Question: I am new to JPA & hibernate. In my web-app i have changed my JDBC codes to JPA. While running the web-app i am getting a BIG list of errors. But from my knowledge in JPA and Hibernate, I think the two errors below represent most of my problem.
- -
I have searched a lot for these errors on the web. But I can't find one solution. I have included all the required JARs and added persistence.xml to the class path. I am not able to find the reason.
'''
SLF4J: Class path contains multiple SLF4J bindings.
SLF4J: Found binding in [jar:file:/C:/Documents%20and%20Settings/tamilvendhank/Local%20Settings/Temp/Jetty_127_0_0_ 1_8080_ExpMgmtWeb.war__ExpMgmtWeb__w96xvk_3923622842201679764/webapp/WEB-INF/lib/slf4j-log4j12.jar!/org/slf4j/impl/StaticLoggerBinder.class]
SLF4J: Found binding in [jar:file:/C:/Documents%20and%20Settings/tamilvendhank/Local%20Settings/Temp/Jetty_127_0_0_1_8080_ExpMgmtWeb.war__ExpMgmtWeb__w96xvk_3923622842201679764/webapp/WEB-INF/lib/slf4j-simple-1.5.11.jar!/org/slf4j/impl/StaticLoggerBinder.class]
SLF4J: See http://www.slf4j.org/codes.html#multiple_bindings for an explanation.
15360 [31149935@qtp-23671010-1] INFO org.hibernate.cfg.annotations.Version - Hibernate Annotations 3.4.0.CR1
15375 [31149935@qtp-23671010-1] INFO org.hibernate.cfg.Environment - Hibernate 3.3.0.CR1
15375 [31149935@qtp-23671010-1] INFO org.hibernate.cfg.Environment - hibernate.properties not found
15375 [31149935@qtp-23671010-1] INFO org.hibernate.cfg.Environment - Bytecode provider name : cglib
15375 [31149935@qtp-23671010-1] INFO org.hibernate.cfg.Environment - using JDK 1.4 java.sql.Timestamp handling
15469 [31149935@qtp-23671010-1] INFO org.hibernate.annotations.common.Version - Hibernate Commons Annotations 3.1.0.CR1
15469 [31149935@qtp-23671010-1] INFO org.hibernate.ejb.Version - Hibernate EntityManager 3.4.0.CR1
16047 [31149935@qtp-23671010-1] ERROR org.hibernate.util.XMLHelper - Error parsing XML: XML InputStream(2) cvc-complex-type.3.1: Value '2.0' of attribute 'version' of element 'entity-mappings' is not valid with respect to the corresponding attribute use. Attribute 'version' has a fixed value of '1.0'.
2010-09-19 11:23:40.265:WARN::Error for /ExpMgmtWeb/dwr/call/plaincall/ExpenseDetailsManagement.getexpenseList.dwr
java.lang.ExceptionInInitializerError
at sun.reflect.NativeConstructorAccessorImpl.newInstance0(Native Method)
at sun.reflect.NativeConstructorAccessorImpl.newInstance(Unknown Source)
at sun.reflect.DelegatingConstructorAccessorImpl.newInstance(Unknown Source)
at java.lang.reflect.Constructor.newInstance(Unknown Source)
at java.lang.Class.newInstance0(Unknown Source)
at java.lang.Class.newInstance(Unknown Source)
at org.directwebremoting.create.NewCreator.getInstance(NewCreator.java:66)
at org.directwebremoting.impl.DefaultRemoter.execute(DefaultRemoter.java:344)
at org.directwebremoting.impl.DefaultRemoter.execute(DefaultRemoter.java:279)
at org.directwebremoting.servlet.PlainCallHandler.handle(PlainCallHandler.java:52)
at org.directwebremoting.servlet.UrlProcessor.handle(UrlProcessor.java:101)
at org.directwebremoting.servlet.DwrServlet.doPost(DwrServlet.java:144)
at javax.servlet.http.HttpServlet.service(HttpServlet.java:641)
at javax.servlet.http.HttpServlet.service(HttpServlet.java:722)
at org.mortbay.jetty.servlet.ServletHolder.handle(ServletHolder.java:511)
at org.mortbay.jetty.servlet.ServletHandler.handle(ServletHandler.java:390)
at org.mortbay.jetty.security.SecurityHandler.handle(SecurityHandler.java:216)
at org.mortbay.jetty.servlet.SessionHandler.handle(SessionHandler.java:182)
at org.mortbay.jetty.handler.ContextHandler.handle(ContextHandler.java:765)
at org.mortbay.jetty.webapp.WebAppContext.handle(WebAppContext.java:418)
at org.mortbay.jetty.handler.ContextHandlerCollection.handle(ContextHandlerCollection.java:230)
at org.mortbay.jetty.handler.HandlerCollection.handle(HandlerCollection.java:114)
at org.mortbay.jetty.handler.HandlerWrapper.handle(HandlerWrapper.java:152)
at org.mortbay.jetty.Server.handle(Server.java:326)
at org.mortbay.jetty.HttpConnection.handleRequest(HttpConnection.java:542)
at org.mortbay.jetty.HttpConnection$RequestHandler.content(HttpConnection.java:943)
at org.mortbay.jetty.HttpParser.parseNext(HttpParser.java:756)
at org.mortbay.jetty.HttpParser.parseAvailable(HttpParser.java:212)
at org.mortbay.jetty.HttpConnection.handle(HttpConnection.java:404)
at org.mortbay.io.nio.SelectChannelEndPoint.run(SelectChannelEndPoint.java:410)
at org.mortbay.thread.QueuedThreadPool$PoolThread.run(QueuedThreadPool.java:582)
2010-09-19 11:23:40.265:WARN::Nested in java.lang.ExceptionInInitializerError:
javax.persistence.PersistenceException: [PersistenceUnit: ExpensePersistentUnit] Unable to configure EntityManagerFactory
at org.hibernate.ejb.Ejb3Configuration.configure(Ejb3Configuration.java:265)
at org.hibernate.ejb.HibernatePersistence.createEntityManagerFactory(HibernatePersistence.java:125)
at javax.persistence.Persistence.createEntityManagerFactory(Persistence.java:51)
at javax.persistence.Persistence.createEntityManagerFactory(Persistence.java:33)
at com.pricar.JPAInteg.ExpenseDetailsManagement.<clinit>(ExpenseDetailsManagement.java:21)
at sun.reflect.NativeConstructorAccessorImpl.newInstance0(Native Method)
at sun.reflect.NativeConstructorAccessorImpl.newInstance(Unknown Source)
at sun.reflect.DelegatingConstructorAccessorImpl.newInstance(Unknown Source)
at java.lang.reflect.Constructor.newInstance(Unknown Source)
at java.lang.Class.newInstance0(Unknown Source)
at java.lang.Class.newInstance(Unknown Source)
at org.directwebremoting.create.NewCreator.getInstance(NewCreator.java:66)
at org.directwebremoting.impl.DefaultRemoter.execute(DefaultRemoter.java:344)
at org.directwebremoting.impl.DefaultRemoter.execute(DefaultRemoter.java:279)
at org.directwebremoting.servlet.PlainCallHandler.handle(PlainCallHandler.java:52)
at org.directwebremoting.servlet.UrlProcessor.handle(UrlProcessor.java:101)
at org.directwebremoting.servlet.DwrServlet.doPost(DwrServlet.java:144)
at javax.servlet.http.HttpServlet.service(HttpServlet.java:641)
at javax.servlet.http.HttpServlet.service(HttpServlet.java:722)
at org.mortbay.jetty.servlet.ServletHolder.handle(ServletHolder.java:511)
at org.mortbay.jetty.servlet.ServletHandler.handle(ServletHandler.java:390)
at org.mortbay.jetty.security.SecurityHandler.handle(SecurityHandler.java:216)
at org.mortbay.jetty.servlet.SessionHandler.handle(SessionHandler.java:182)
at org.mortbay.jetty.handler.ContextHandler.handle(ContextHandler.java:765)
at org.mortbay.jetty.webapp.WebAppContext.handle(WebAppContext.java:418)
at org.mortbay.jetty.handler.ContextHandlerCollection.handle(ContextHandlerCollection.java:230)
at org.mortbay.jetty.handler.HandlerCollection.handle(HandlerCollection.java:114)
at org.mortbay.jetty.handler.HandlerWrapper.handle(HandlerWrapper.java:152)
at org.mortbay.jetty.Server.handle(Server.java:326)
at org.mortbay.jetty.HttpConnection.handleRequest(HttpConnection.java:542)
at org.mortbay.jetty.HttpConnection$RequestHandler.content(HttpConnection.java:943)
at org.mortbay.jetty.HttpParser.parseNext(HttpParser.java:756)
at org.mortbay.jetty.HttpParser.parseAvailable(HttpParser.java:212)
at org.mortbay.jetty.HttpConnection.handle(HttpConnection.java:404)
at org.mortbay.io.nio.SelectChannelEndPoint.run(SelectChannelEndPoint.java:410)
at org.mortbay.thread.QueuedThreadPool$PoolThread.run(QueuedThreadPool.java:582)
'''

'''
<?xml version="1.0" encoding="UTF-8"?>
<persistence>
<persistence-unit name="ExpensePersistentUnit">
<provider>org.hibernate.ejb.HibernatePersistence</provider>
<class>com.pricar.JPAInteg.Role</class>
<class>com.pricar.JPAInteg.User</class>
<class>com.pricar.JPAInteg.Userdetail</class>
<class>com.pricar.JPAInteg.Category</class>
<class>com.pricar.JPAInteg.Expens</class>
<class>com.pricar.JPAInteg.Leavetable</class>
<class>com.pricar.JPAInteg.Permissiontoken</class>
<class>com.pricar.JPAInteg.Roletokenassociation</class>
<class>com.pricar.JPAInteg.UserPK</class>
<properties>
<property name="hibernate.connection.url" value="jdbc:mysql://localhost/officemgmt"/>
<property name="hibernate.dialect" value="org.hibernate.dialect.MySQLDialect"></property>
<property name="hibernate.connection.driver_class" value="com.mysql.jdbc.Driver"/>
<property name="hibernate.connection.password" value="1234"/>
<property name="hibernate.connection.username" value="root"/>
<property name="hibernate.hbm2ddl.auto" value="update"/>
<property name="hibernate.show_sql" value="true"/>
</properties>
</persistence-unit>
</persistence>
'''
---
'''
javax.persistence.PersistenceException: [PersistenceUnit: ExpensePersistentUnit] Unable to configure EntityManagerFactory
at org.hibernate.ejb.Ejb3Configuration.configure(Ejb3Configuration.java:371)
at org.hibernate.ejb.HibernatePersistence.createEntityManagerFactory(HibernatePersistence.java:55)
at javax.persistence.Persistence.createEntityManagerFactory(Persistence.java:51)
at javax.persistence.Persistence.createEntityManagerFactory(Persistence.java:33)
at com.pricar.JPAInteg.ExpenseDetailsManagement.<clinit>(ExpenseDetailsManagement.java:21)
at sun.reflect.NativeConstructorAccessorImpl.newInstance0(Native Method)
at sun.reflect.NativeConstructorAccessorImpl.newInstance(Unknown Source)
at sun.reflect.DelegatingConstructorAccessorImpl.newInstance(Unknown Source)
at java.lang.reflect.Constructor.newInstance(Unknown Source)
at java.lang.Class.newInstance0(Unknown Source)
at java.lang.Class.newInstance(Unknown Source)
'''
---
I have some basic questions:
1. How many xml files involved in JPA+Hibernate combination, if JPA annotations were used? i am having just persistence.xml. But totally 3(dwr.xml & web.xml)
2. Is hibernate.cfg.xml needed, if i use JPA annotaions. Because, i didnt added it till now.
3. Shall you give me the list of basic JAR file names, in case of using JPA 2.0 & Hibernate!!! Because, i am having more than 15 files.
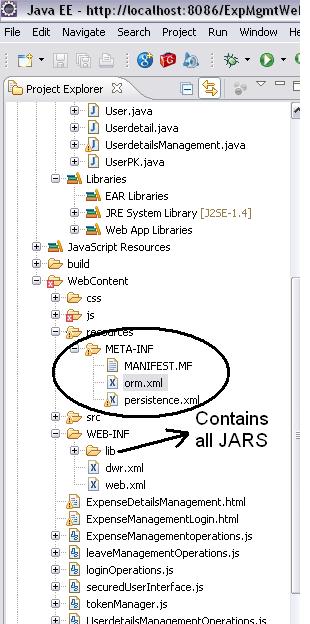
Answer: You are using a JPA 1.0 implementation, you need to provide a JPA 1.0 compliant
'orm.xml' (note the version attribute amongst other things):
'''
<?xml version="1.0" encoding="UTF-8"?>
<entity-mappings
xmlns="http://java.sun.com/xml/ns/persistence/orm"
xmlns:xsi="http://www.w3.org/2001/XMLSchema-instance"
xsi:schemaLocation="http://java.sun.com/xml/ns/persistence/orm http://java.sun.com/xml/ns/persistence/orm_1_0.xsd"
version="1.0">
...
</entity-mappings>
'''
Yours probably looks like:
'''
<?xml version="1.0" encoding="UTF-8"?>
<entity-mappings
xmlns="http://java.sun.com/xml/ns/persistence/orm"
xmlns:xsi="http://www.w3.org/2001/XMLSchema-instance"
xsi:schemaLocation="http://java.sun.com/xml/ns/persistence/orm http://java.sun.com/xml/ns/persistence/orm_2_0.xsd"
version="2.0">
...
</entity-mappings>
'''
Which is correct... you are using a JPA 2.0 provider.
But to be honest, I don't know why you are providing an 'orm.xml', you usually don't need an XML mapping file when using annotations.
### References
- - - -
---
> Thanks for your reply and sorry for the orm.xml. My intense is to show the location of persistence.xml. I am not using XML mapping. That orm.xml is auto generated. Shall I remove that file?
I would try to remove the 'orm.xml' indeed, 'entity-mappings' is the root element of the 'orm.xml', that's what the error is about.
> What do you mean in "if you are using a JPA 2.0 provider"? Provider means, Hibernate??
JPA is just an API. To use JPA, you need an implementation of this API and such implementations are called persistence providers (EcliseLink, Hibernate, OpenJPA). In your case, you are using Hibernate EntityManager 3.4.0.GA which is a JPA 1.0 implementation.
> What I have to do to change to JPA 2.0? by adding javax.persistence_2.0.0.jar or by change the hibernate which is using JPA 2.0??
Both, you'd have to use Hibernate EntityManager 3.5+ (and its dependencies, and this includes the javax.persistence_2.0.0.jar).